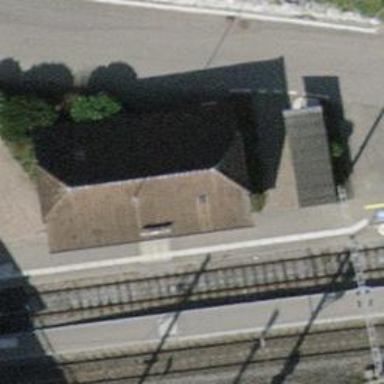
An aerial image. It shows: Railway station.